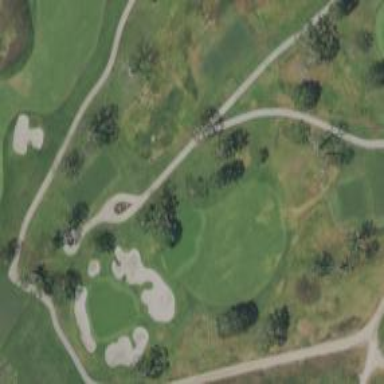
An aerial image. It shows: Path designated for golf carts.